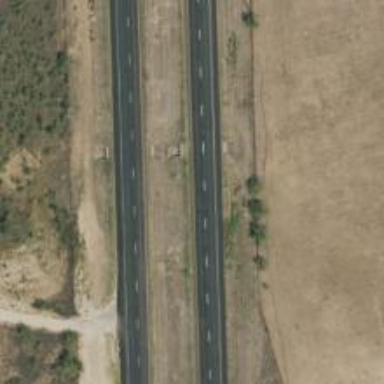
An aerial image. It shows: This image shows trunk highway that functions as expressway.